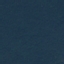
Land use / land cover class: Forest